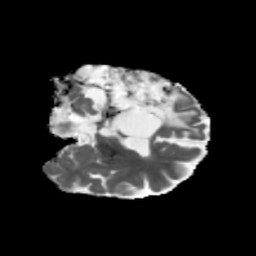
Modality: MD
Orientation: coronal
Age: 48
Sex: male
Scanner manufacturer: siemens
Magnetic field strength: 3 T
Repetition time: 5.47 s
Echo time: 0.0854 s